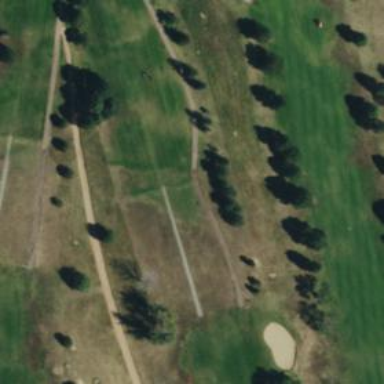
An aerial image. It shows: Path for both roads and golfers.